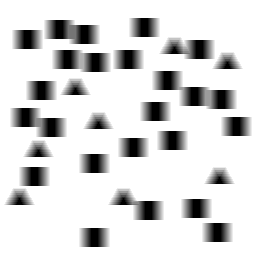
Squares: 24
Triangles: 8
Stars: 0
Total shapes: 32